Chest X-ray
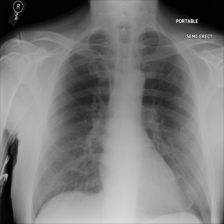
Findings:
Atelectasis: negative
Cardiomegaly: negative
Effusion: negative
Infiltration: negative
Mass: negative
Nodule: negative
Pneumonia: negative
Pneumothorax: negative
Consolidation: negative
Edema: negative
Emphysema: negative
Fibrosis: negative
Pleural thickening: negative
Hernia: negative